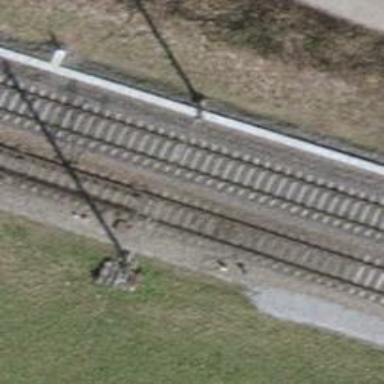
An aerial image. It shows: Single-track railway siding with electrified contact lines.